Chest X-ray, AP view. Patient: 49 years old, sex F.
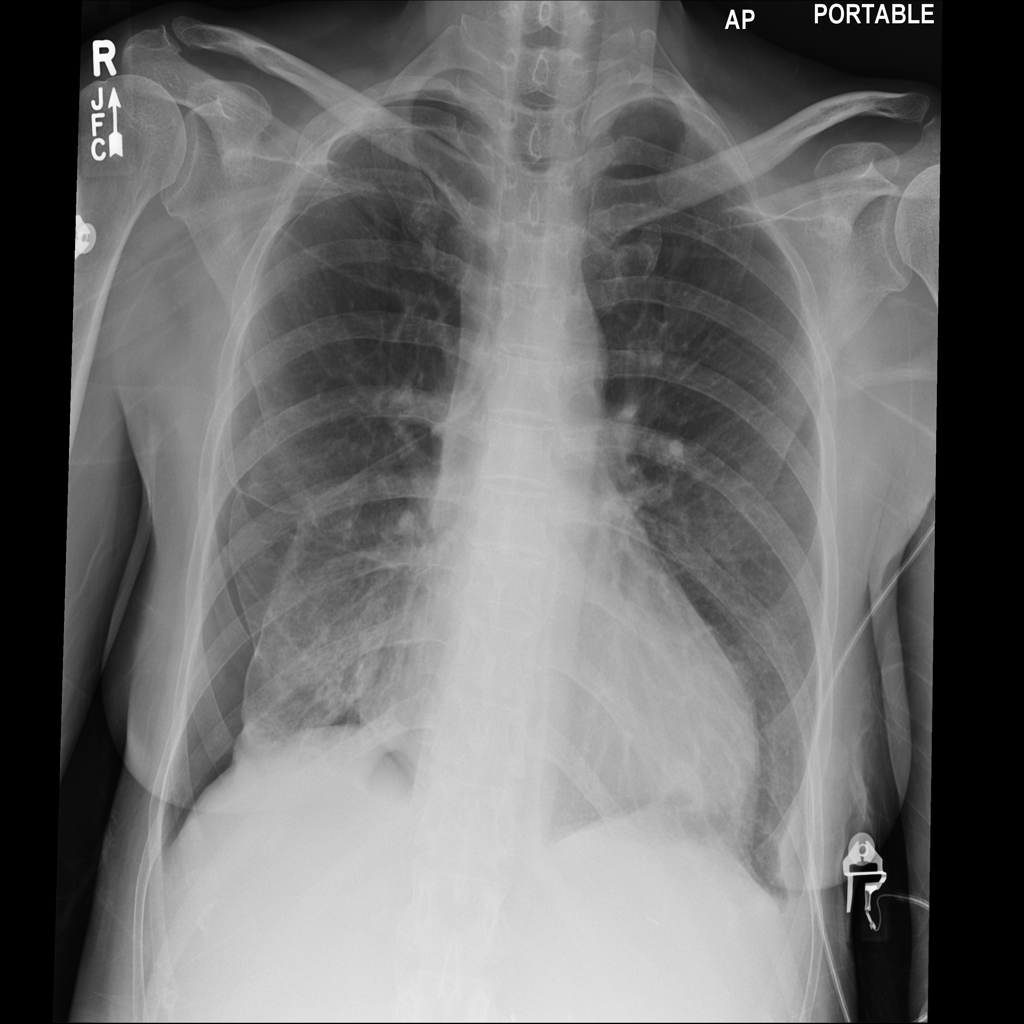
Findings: No Finding